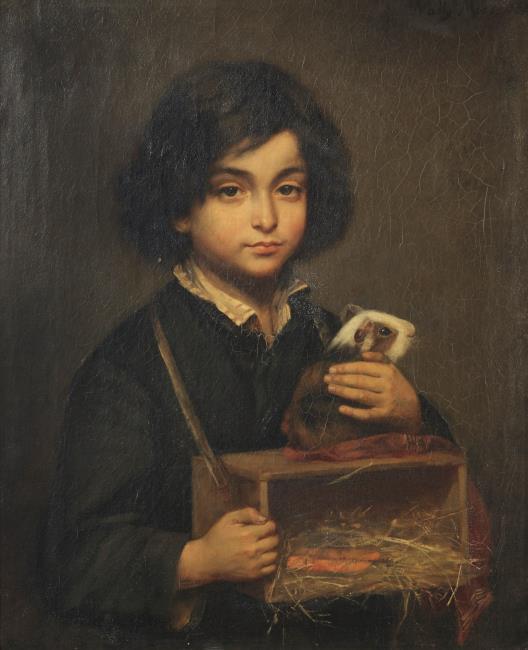
Title: Boy with a guinea pig on it's cage
Artist: Wally Moes
Earliest date: 1882
Latest date: 1882
Genre: painting
Iconography: cattle
Keywords: genre, boy's portrait, guinea pig, cage (enclosure), straw, carrot, holding